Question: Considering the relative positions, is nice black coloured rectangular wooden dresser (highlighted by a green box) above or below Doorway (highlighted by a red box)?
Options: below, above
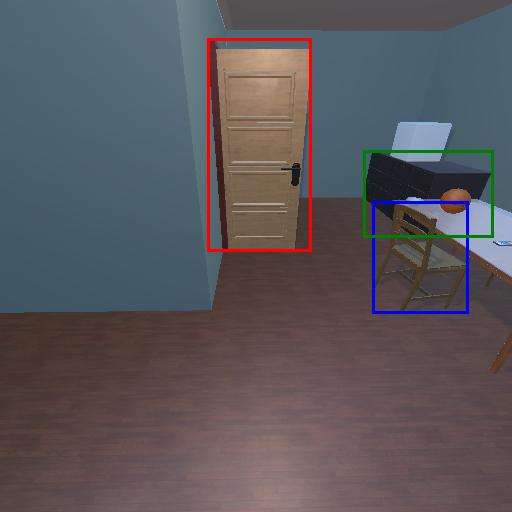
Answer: below